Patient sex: M
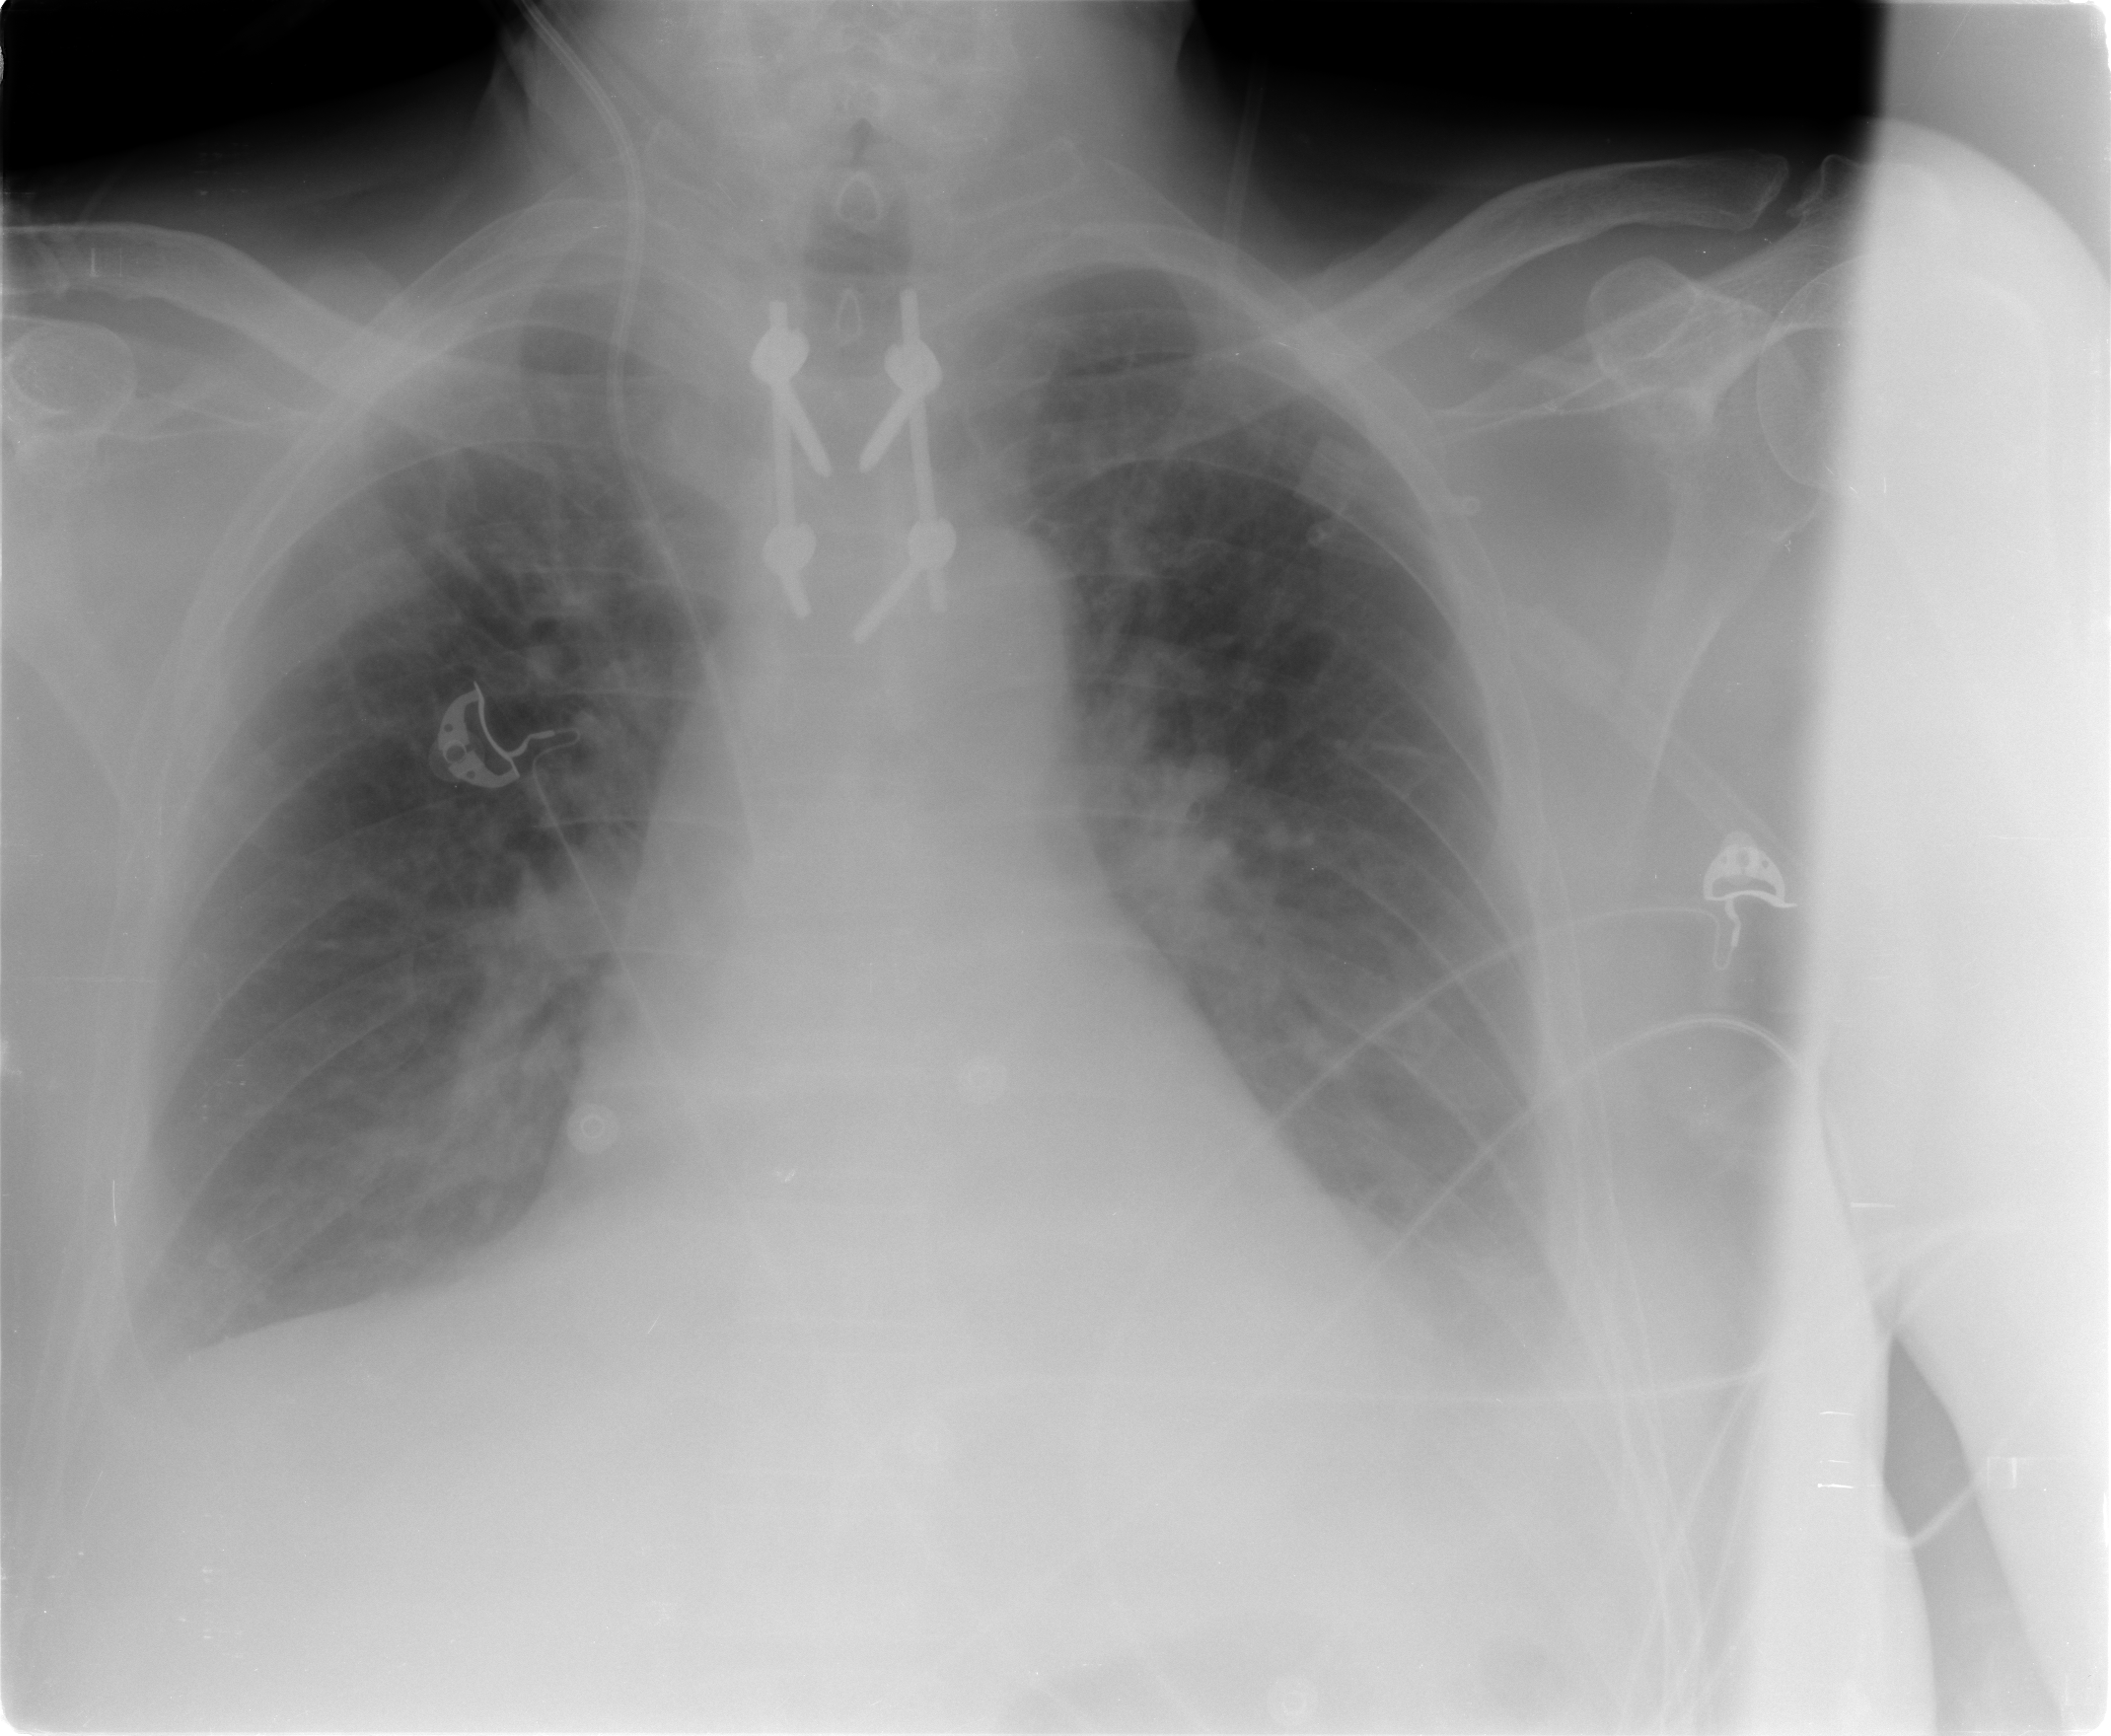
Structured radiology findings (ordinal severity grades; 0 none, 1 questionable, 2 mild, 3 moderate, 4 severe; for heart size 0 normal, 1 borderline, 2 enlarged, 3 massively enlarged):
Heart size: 2
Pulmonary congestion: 2
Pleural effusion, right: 1
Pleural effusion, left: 2
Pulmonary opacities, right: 0
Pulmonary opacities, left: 0
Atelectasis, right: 2
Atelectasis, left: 2